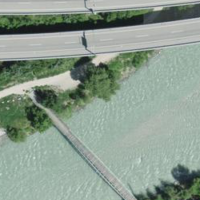
EUNIS habitat code: 57
Species observed at this site:
Saponaria ocymoides
Odontites luteus